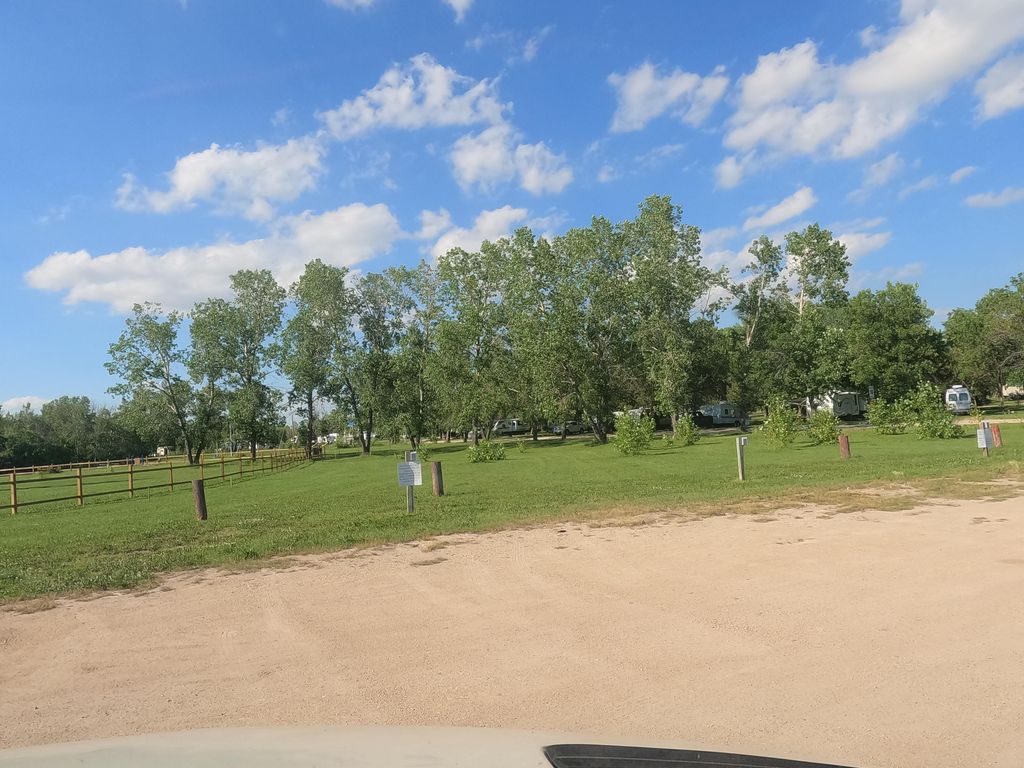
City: winnipeg